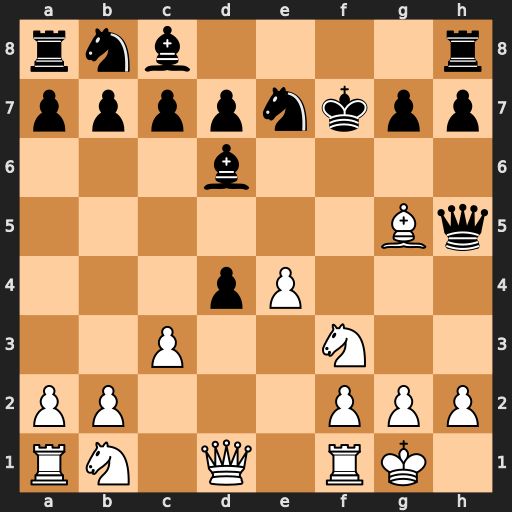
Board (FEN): rnb4r/ppppnkpp/3b4/6Bq/3pP3/2P2N2/PP3PPP/RN1Q1RK1
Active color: w
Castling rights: -
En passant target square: -
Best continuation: Ne5+ Bxe5 Qxh5+